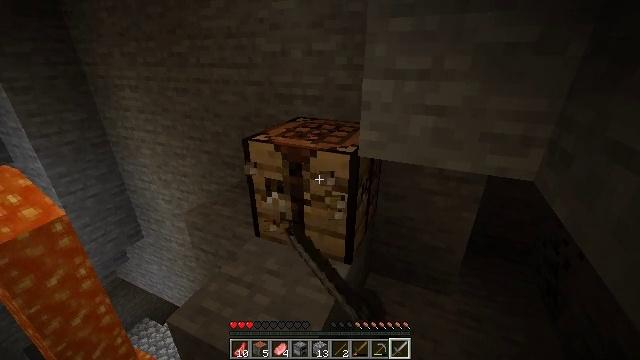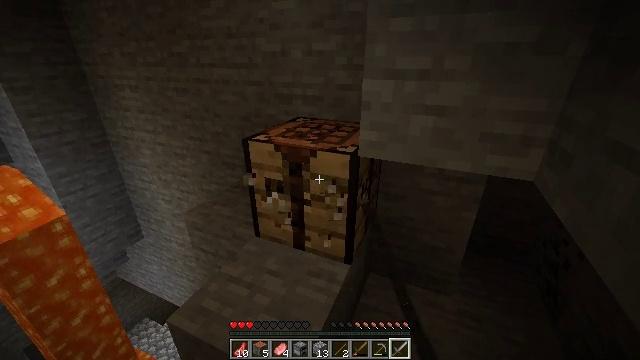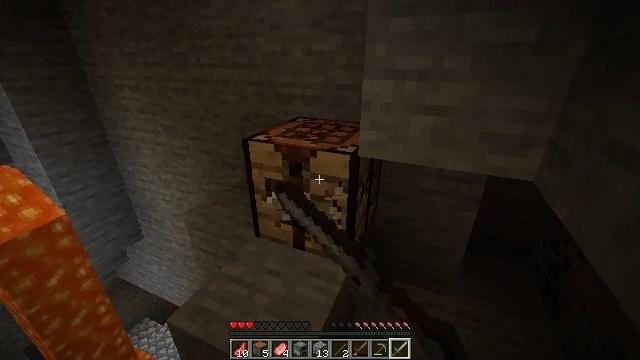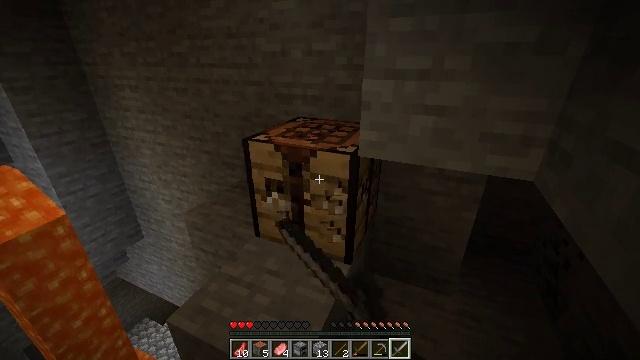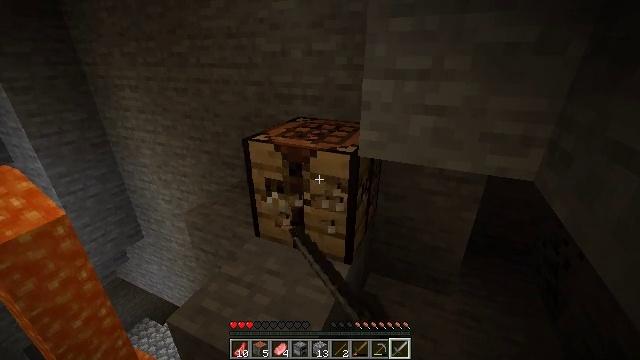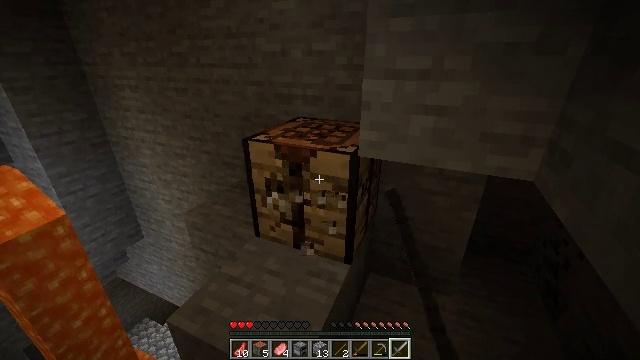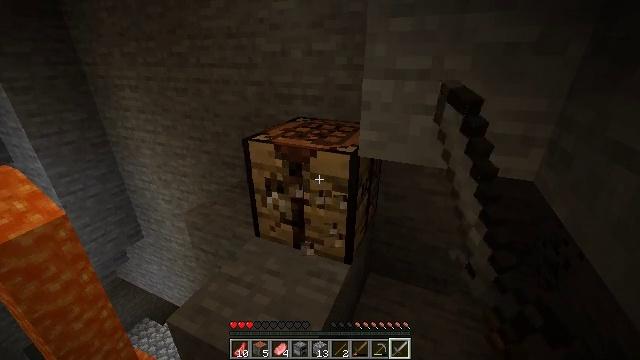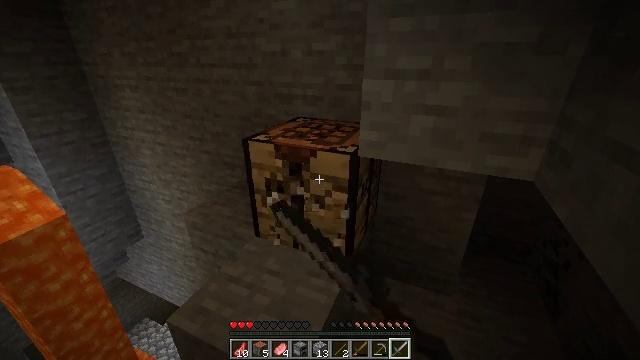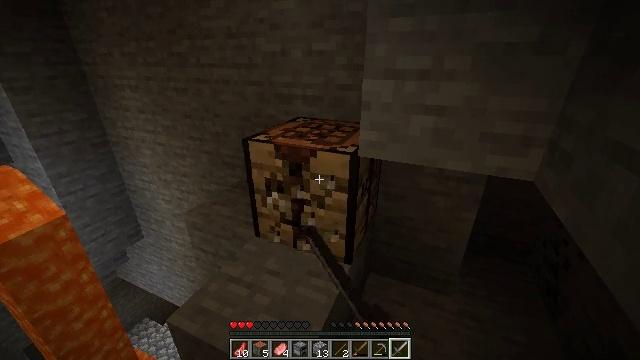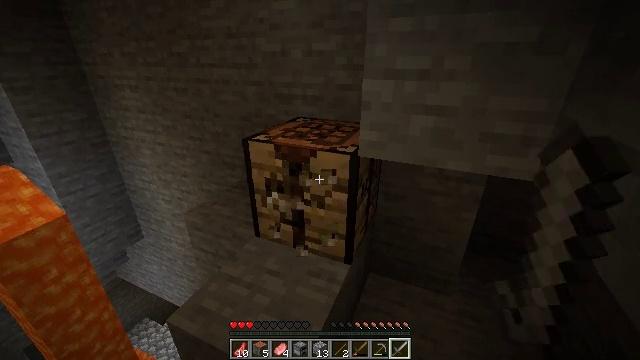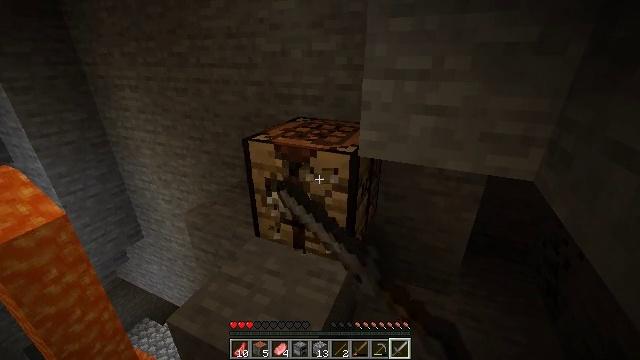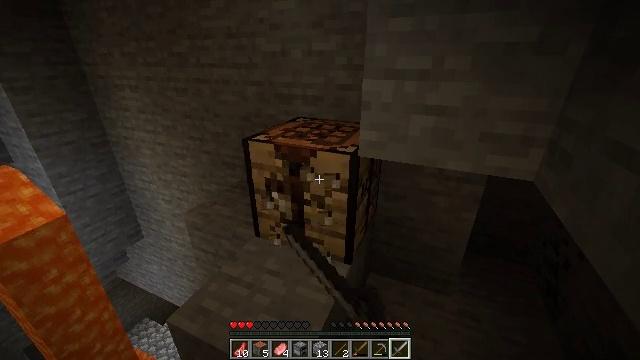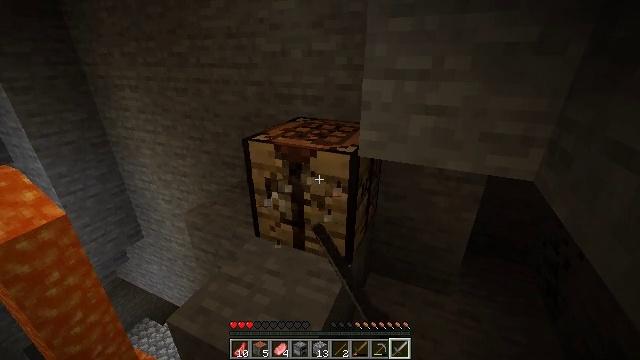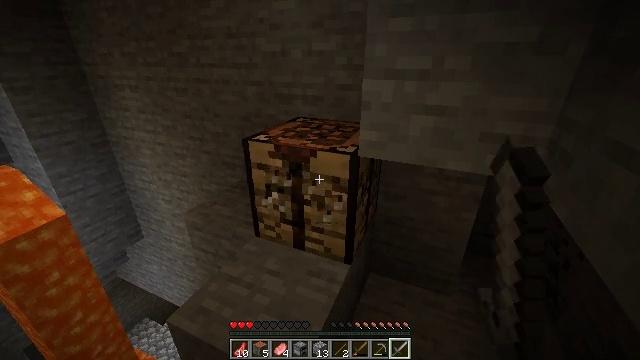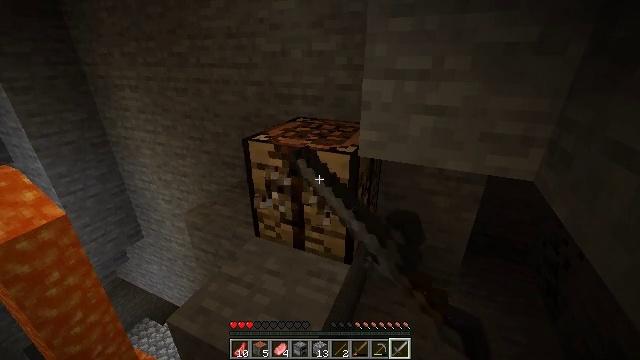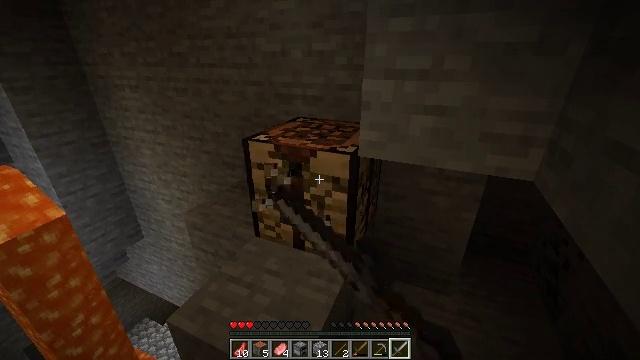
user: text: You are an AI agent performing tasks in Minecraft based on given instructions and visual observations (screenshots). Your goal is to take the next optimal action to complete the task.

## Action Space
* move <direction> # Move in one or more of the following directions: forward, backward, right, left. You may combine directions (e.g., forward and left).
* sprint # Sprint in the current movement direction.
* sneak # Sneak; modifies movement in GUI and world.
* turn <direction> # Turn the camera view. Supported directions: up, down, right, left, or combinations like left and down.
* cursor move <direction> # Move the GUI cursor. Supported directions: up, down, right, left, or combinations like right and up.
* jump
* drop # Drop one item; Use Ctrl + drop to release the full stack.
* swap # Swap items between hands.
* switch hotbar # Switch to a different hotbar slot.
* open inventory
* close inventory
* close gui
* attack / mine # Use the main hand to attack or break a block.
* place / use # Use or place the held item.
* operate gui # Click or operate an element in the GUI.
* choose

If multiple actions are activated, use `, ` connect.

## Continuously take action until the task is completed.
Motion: motion action
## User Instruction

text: Mine block crafting table.
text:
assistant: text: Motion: attack / mine
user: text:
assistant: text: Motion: attack / mine
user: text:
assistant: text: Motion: attack / mine
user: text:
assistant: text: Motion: attack / mine
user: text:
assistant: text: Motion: attack / mine
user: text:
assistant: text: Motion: attack / mine
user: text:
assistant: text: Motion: attack / mine
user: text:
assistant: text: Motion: attack / mine
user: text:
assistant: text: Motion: attack / mine
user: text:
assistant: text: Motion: attack / mine
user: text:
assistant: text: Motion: attack / mine
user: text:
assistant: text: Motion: attack / mine
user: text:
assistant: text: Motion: attack / mine
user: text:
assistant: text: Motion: attack / mine
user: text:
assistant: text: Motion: attack / mine
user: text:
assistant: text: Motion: attack / mine
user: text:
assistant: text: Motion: attack / mine
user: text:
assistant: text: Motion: attack / mine
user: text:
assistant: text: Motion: attack / mine
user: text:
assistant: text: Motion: attack / mine
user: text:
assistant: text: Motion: attack / mine
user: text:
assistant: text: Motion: attack / mine
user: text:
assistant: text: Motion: attack / mine
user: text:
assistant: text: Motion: attack / mine
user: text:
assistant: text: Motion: attack / mine
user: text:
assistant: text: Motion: attack / mine
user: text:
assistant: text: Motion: attack / mine
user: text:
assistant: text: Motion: attack / mine
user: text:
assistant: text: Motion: attack / mine
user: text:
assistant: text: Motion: attack / mine